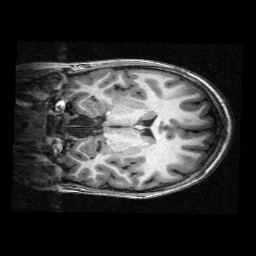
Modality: T1w
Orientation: coronal
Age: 11
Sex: male
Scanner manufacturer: siemens
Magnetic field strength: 3 T
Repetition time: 2.3 s
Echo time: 0.00336 s